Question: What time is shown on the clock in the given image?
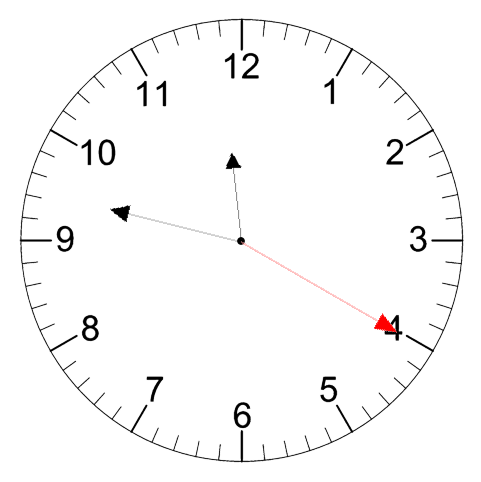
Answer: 11:47:20